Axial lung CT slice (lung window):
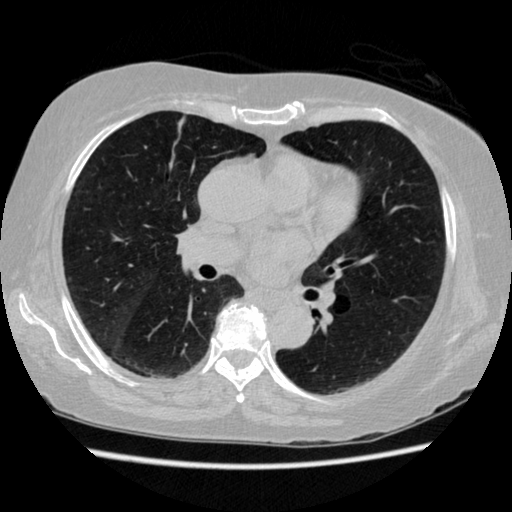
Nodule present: no